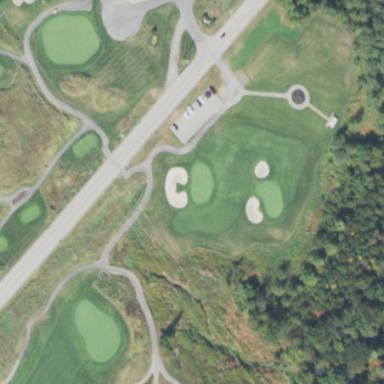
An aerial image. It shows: Rough grassy area used for golf.